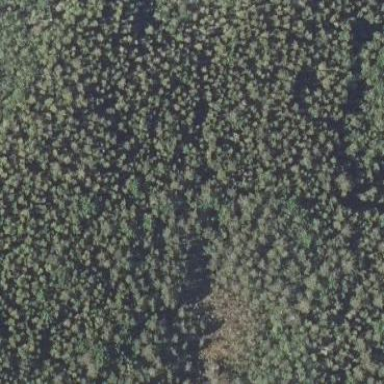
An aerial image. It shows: Swamp in wetland area.